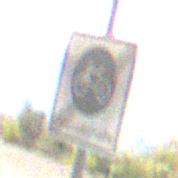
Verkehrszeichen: EndeFahrradstrasse
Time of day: MorningAfternoon
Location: Outdoor (RoadRail)
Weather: PartlyCloudy
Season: NotSpecified
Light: Natural